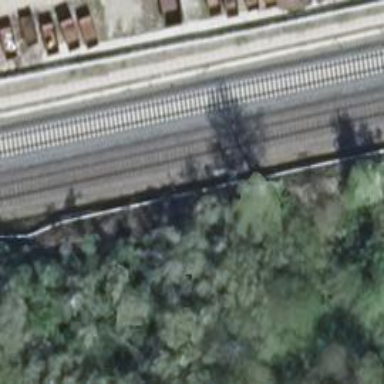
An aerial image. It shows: Solitary milestone along the railway.